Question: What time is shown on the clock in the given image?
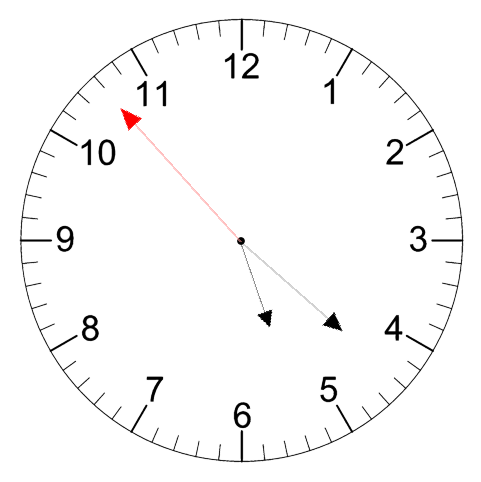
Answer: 05:21:53